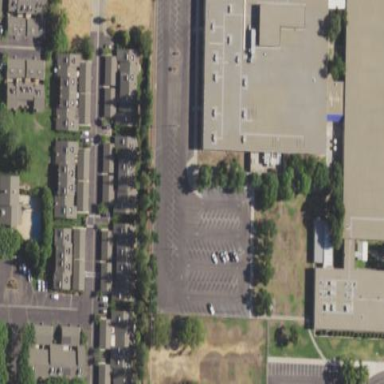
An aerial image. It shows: Parking area.